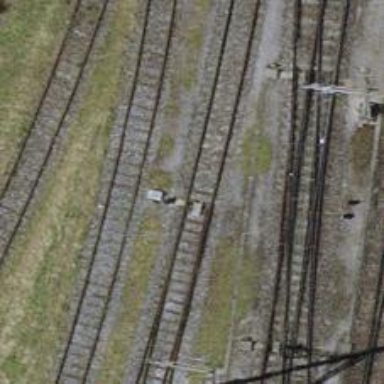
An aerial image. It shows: Railway switch.